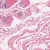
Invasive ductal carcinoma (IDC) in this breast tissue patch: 0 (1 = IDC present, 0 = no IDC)